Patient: sex F, age 61
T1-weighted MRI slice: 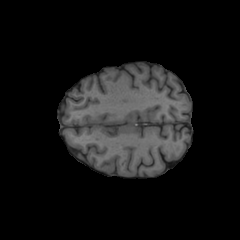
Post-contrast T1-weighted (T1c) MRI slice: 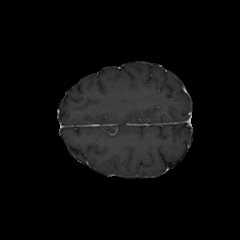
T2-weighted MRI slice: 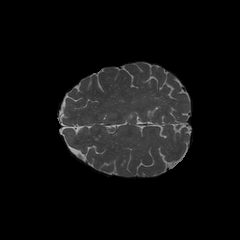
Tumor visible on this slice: no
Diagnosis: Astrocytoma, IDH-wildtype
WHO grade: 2